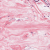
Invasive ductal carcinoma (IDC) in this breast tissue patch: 0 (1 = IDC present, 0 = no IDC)